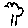
Label: tree